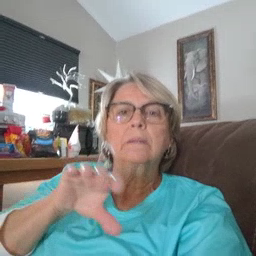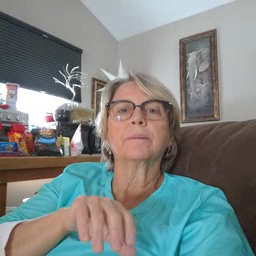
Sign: chocolate